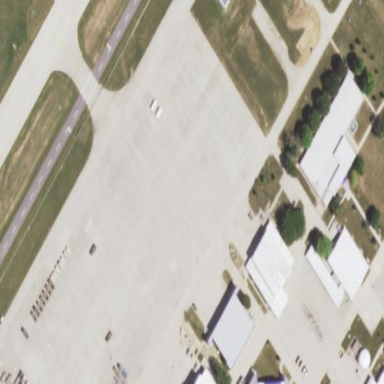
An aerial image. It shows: Concrete apron at the airport.